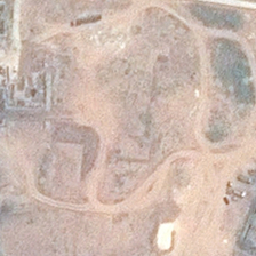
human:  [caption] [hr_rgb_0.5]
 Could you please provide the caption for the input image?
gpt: There are many curved alleys on the bare and leaking ground.

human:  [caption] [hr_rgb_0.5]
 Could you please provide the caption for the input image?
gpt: some signs are in a piece of khaki bareland .

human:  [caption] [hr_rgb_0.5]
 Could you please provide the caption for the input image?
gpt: There are many winding paths on the bare leaking ground.

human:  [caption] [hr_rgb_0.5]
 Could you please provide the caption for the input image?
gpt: There are many curved roads on the bare and leaking ground.

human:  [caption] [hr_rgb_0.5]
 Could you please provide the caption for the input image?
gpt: There are many winding alleys on the bare leaking ground.